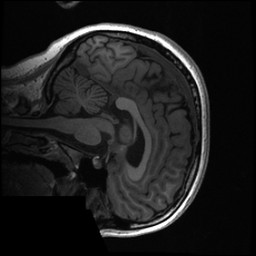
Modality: T1w
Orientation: sagittal